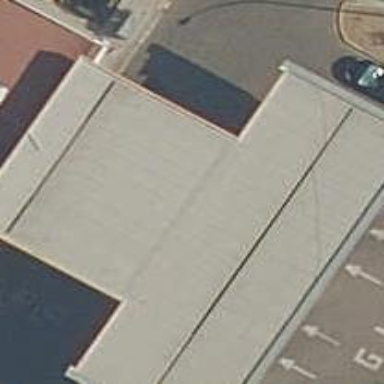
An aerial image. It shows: View of roof of building.